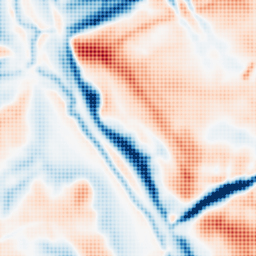
Category: multiscale
Decomposition family: dog_multiscale
Decomposition parameters: sigma_ratio: 1.6
n_scales: 4
base_sigma: 2
Upsampling method: sinc_hamming
Upsampling parameters: scale: 8
kernel_size: 8
Upsampling scale: 8